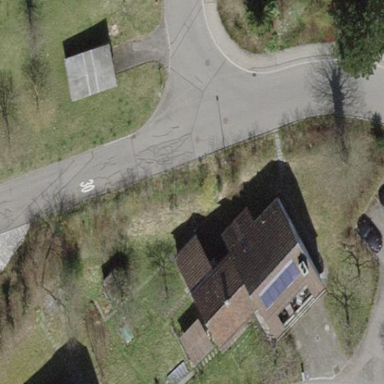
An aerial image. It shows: Building with tiled roof.